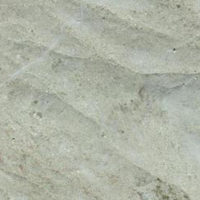
EUNIS habitat code: 48
Species observed at this site:
Parnassius apollo